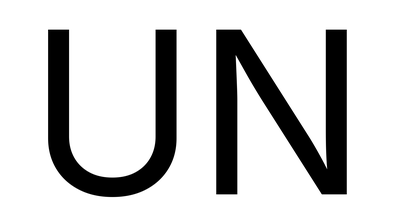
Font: Inter_Regular